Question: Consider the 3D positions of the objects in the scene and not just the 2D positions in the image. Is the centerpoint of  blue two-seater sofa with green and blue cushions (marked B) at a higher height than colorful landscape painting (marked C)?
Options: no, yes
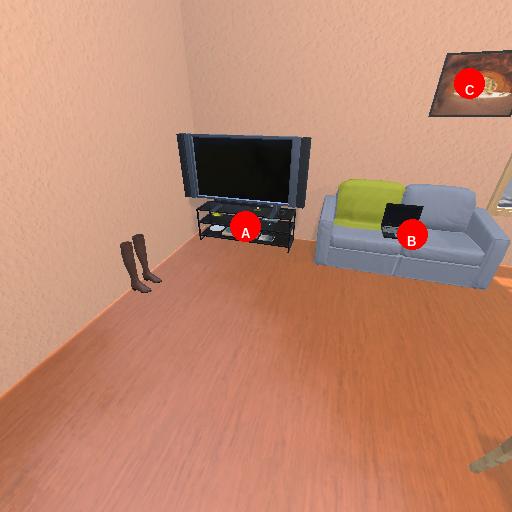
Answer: no